Field crop: maize
Growth stage: 1
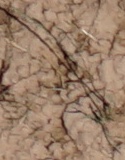
Species: lolium